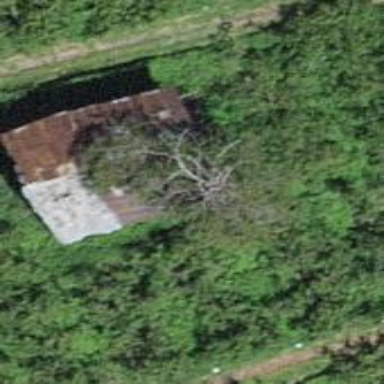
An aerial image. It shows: Shed building.